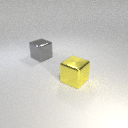
large gray metal cube behind large yellow metal cube